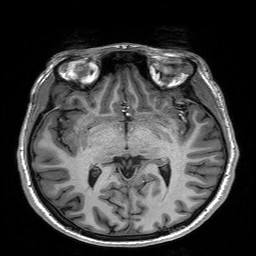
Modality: T1w
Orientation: coronal
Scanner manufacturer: siemens
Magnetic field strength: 3 T
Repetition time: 2.3 s
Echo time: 0.00197 s